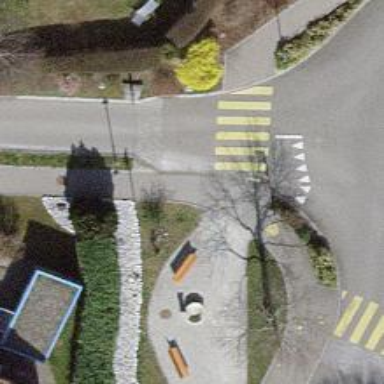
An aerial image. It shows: Uncontrolled zebra crossing on the road.